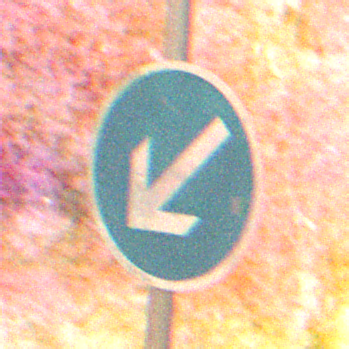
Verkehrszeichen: VorgeschriebeneVorbeifahrtLinks
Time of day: Night
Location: Outdoor (Nature)
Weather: Clear
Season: NotSpecified
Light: Natural